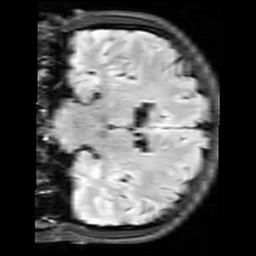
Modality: FLAIR
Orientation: coronal
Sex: male
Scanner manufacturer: siemens
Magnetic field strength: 3 T
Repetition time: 10 s
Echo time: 0.09 s